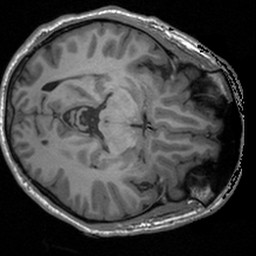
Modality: T1w
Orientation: axial
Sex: male
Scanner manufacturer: siemens
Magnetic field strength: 3 T
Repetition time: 1.9 s
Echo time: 0.00226 s